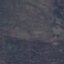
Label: HerbaceousVegetation